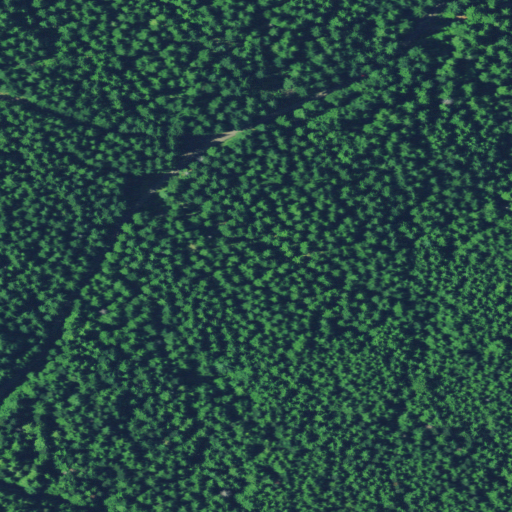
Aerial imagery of ridge(s) in Oregon named Porter Ridge containing evergreen forest, open development, low intensity development, and shrub